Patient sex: F
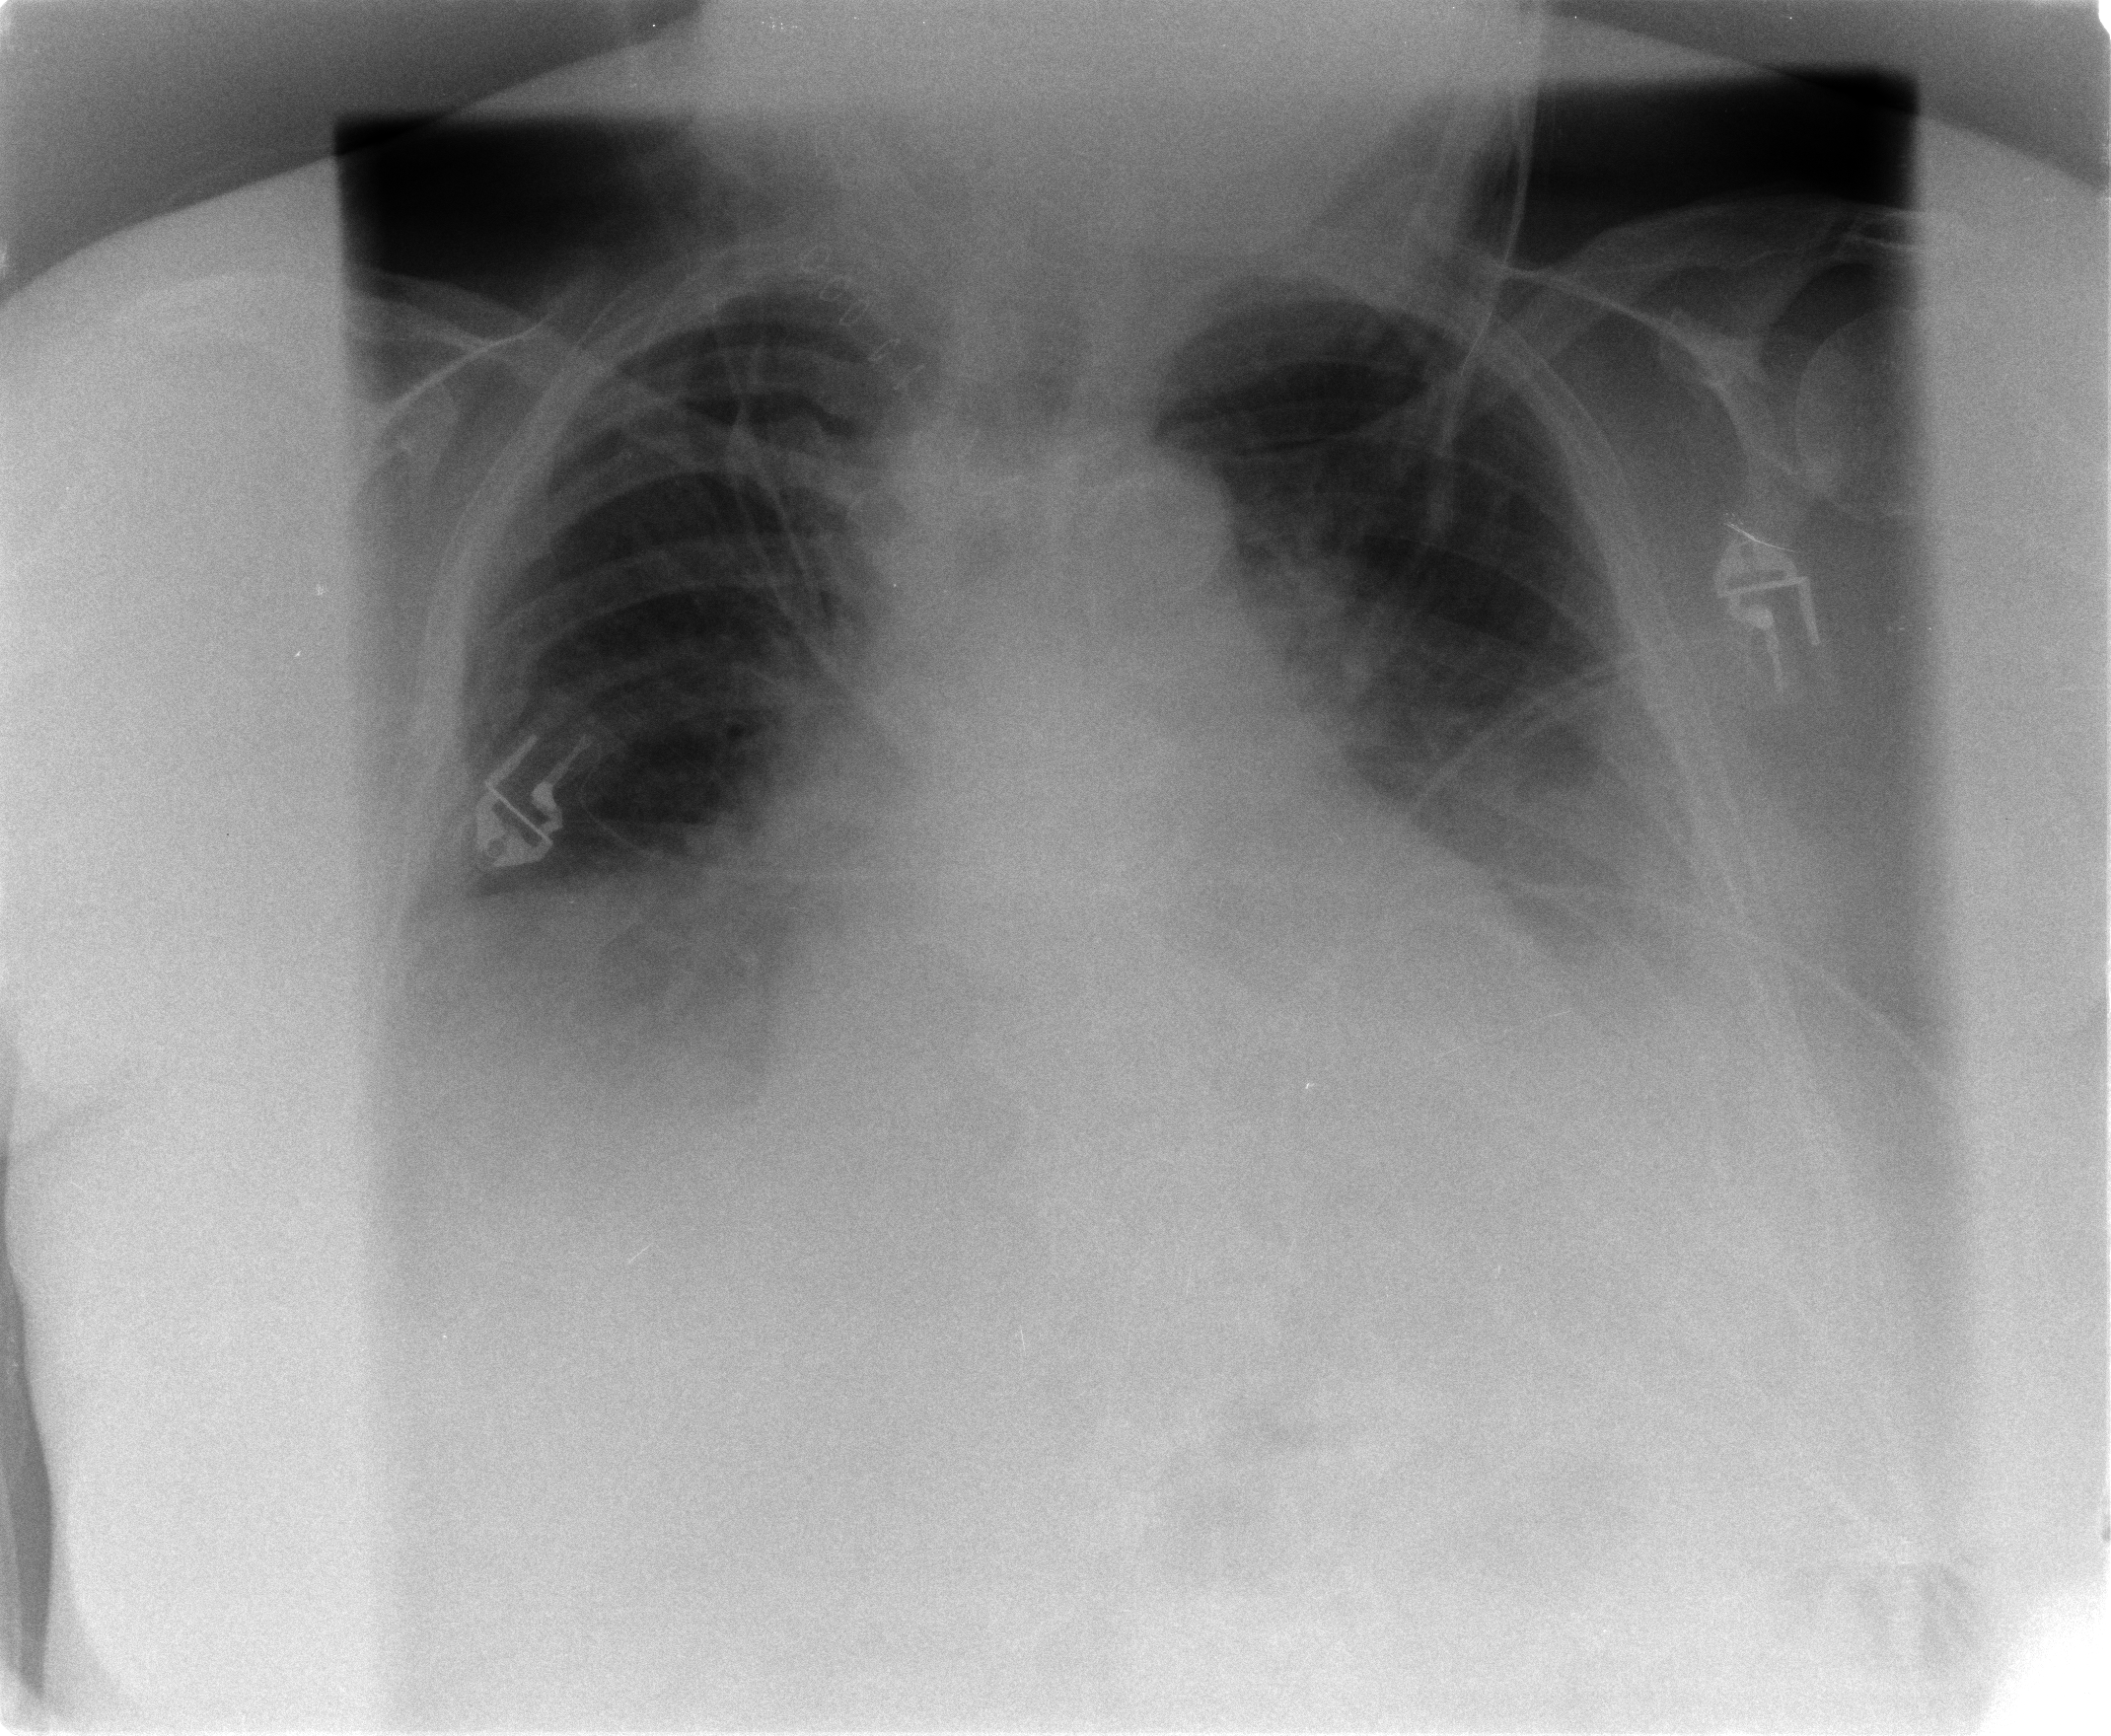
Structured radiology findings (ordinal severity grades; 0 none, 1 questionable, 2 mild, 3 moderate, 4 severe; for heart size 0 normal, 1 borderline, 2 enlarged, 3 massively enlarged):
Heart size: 0
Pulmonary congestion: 2
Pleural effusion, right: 0
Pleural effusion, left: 0
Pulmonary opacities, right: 0
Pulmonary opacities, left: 0
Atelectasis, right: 0
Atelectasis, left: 0